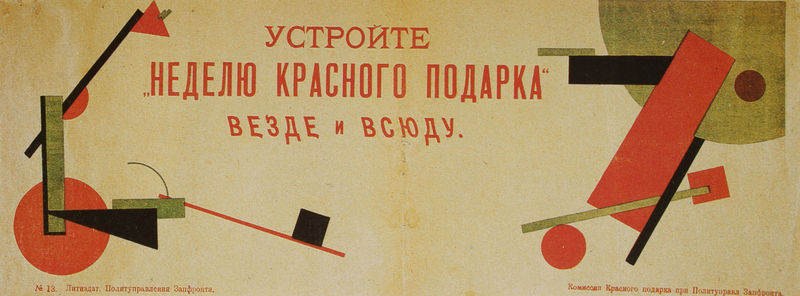
Titel: "Organisiert eine Woche des Roten Geschenks überall"
Künstler: Anonym - Witebsker Schule (UNOWIS)
Standort: New York
Institution: Sammlung Merrill C. Berman
Schlagwörter: dreieck, grün, komposition, ocker, braun, orange, schwarz, rot, beige, blatt, kreis, rund, schrift, papier, russland, abstrakt, flächen, formen, grafik, graphik, linien, karre, rad, schubkarre, karikatur, rechtecke, futurismus, rechteck, form, druck, seite, text, kreise, plakat, halbrund, geometrisch, dreiecke, geometrie, quadrat, konstruktivismus, russisch, falz, druckschrift, reis, seriendruck, dadaismus, kyrillisch, suprematismus, suprematistisch, dekonstruktivismus